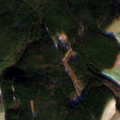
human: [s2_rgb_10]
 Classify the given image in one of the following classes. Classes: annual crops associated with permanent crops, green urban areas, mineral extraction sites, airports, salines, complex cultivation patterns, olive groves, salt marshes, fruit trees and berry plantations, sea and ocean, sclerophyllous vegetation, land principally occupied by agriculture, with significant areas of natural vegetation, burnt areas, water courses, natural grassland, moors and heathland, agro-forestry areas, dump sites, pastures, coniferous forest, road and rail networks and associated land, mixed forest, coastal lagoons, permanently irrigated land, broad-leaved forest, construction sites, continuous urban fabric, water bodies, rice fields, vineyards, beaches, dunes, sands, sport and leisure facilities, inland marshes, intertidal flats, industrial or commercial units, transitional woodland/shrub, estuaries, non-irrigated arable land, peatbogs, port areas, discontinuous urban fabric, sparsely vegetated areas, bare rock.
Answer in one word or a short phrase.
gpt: non-irrigated arable land, land principally occupied by agriculture, with significant areas of natural vegetation, coniferous forest, mixed forest